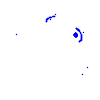
Particle: electron